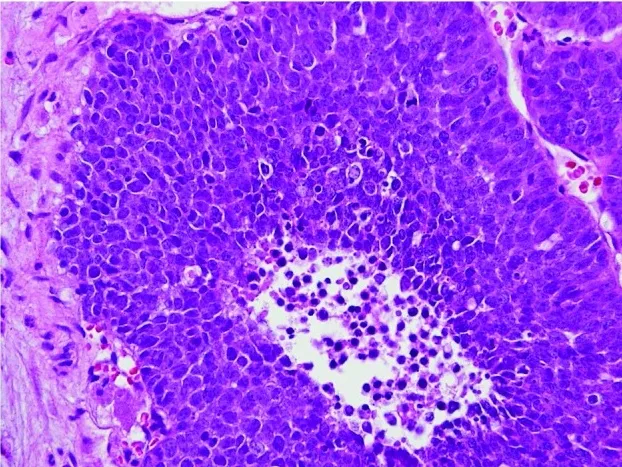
Tumour cells revealed a high nucleo-cytoplasmic ratio, hyper-chromatic nuclei, occasional nucleoli and frequent mitoses (H&E; magnification, x400).
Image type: pathology (h&e)